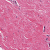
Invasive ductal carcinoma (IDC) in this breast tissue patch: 0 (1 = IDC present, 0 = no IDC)